Question: i want to make a line pattern combo box in Qt same as it is shown in the picture ,
please tell me is it possible to make a combo box in Qt like shown in the picture.
Any help would be appreciated
Regards

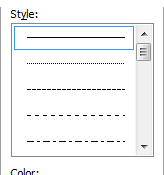
Answer: Easy way:
'''
comboBox->setIconSize(QSize(100, 24));
comboBox->addItem(lineIcon, "");
comboBox->addItem(dotLineIcon, "");
comboBox->addItem(dashLineIcon, "");
...
'''
Correct way:
'''
comboBox->setItemDelegate(...);
'''